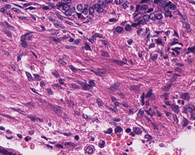
Tumor epithelial tissue: yes
Tumor-associated stroma tissue: yes
Normal tissue: no